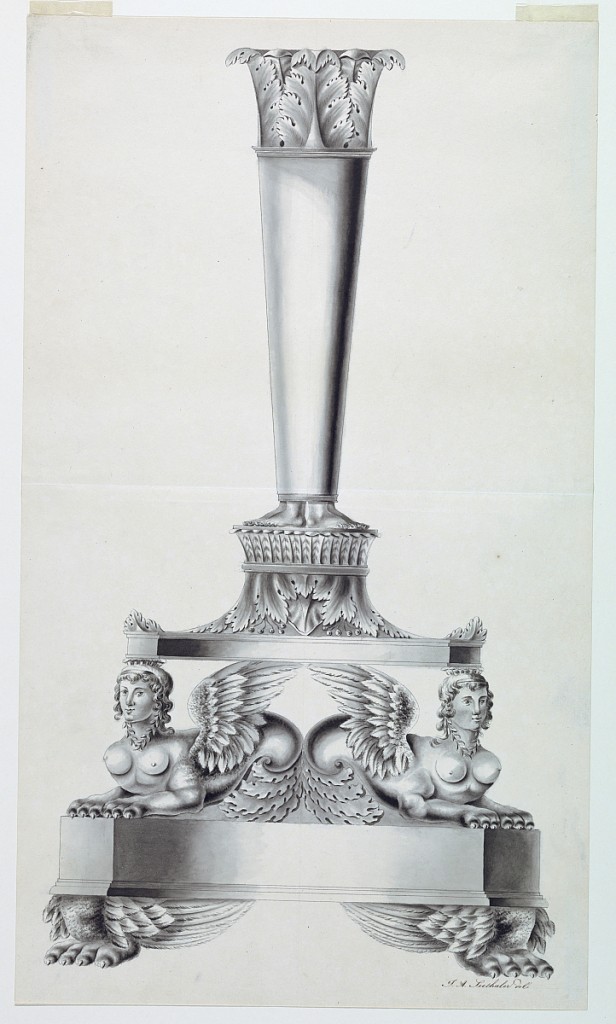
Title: Design of a Vase
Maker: Joseph Anton Seethaler II, German, 1799–1868
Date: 1827-1835
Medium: Pen and ink, brush and watercolor, graphite on paper
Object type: drawing
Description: A vase is supported by the bottom parts of the birds. Sea sphinxes crouch upon it and support another base shaped as a capital upside down. The shape of a column with a capital is supported by pairs of human feet.